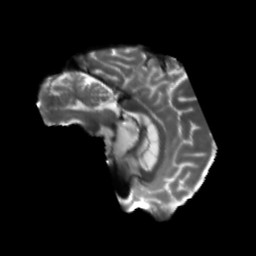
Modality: T2w
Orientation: sagittal
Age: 60
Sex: male
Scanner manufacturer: siemens
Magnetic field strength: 3 T
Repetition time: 5.25 s
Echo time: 0.08 s